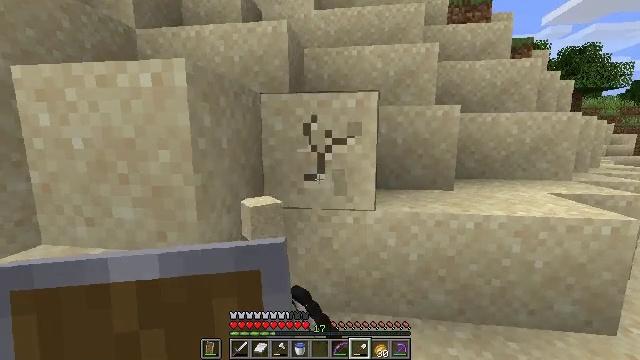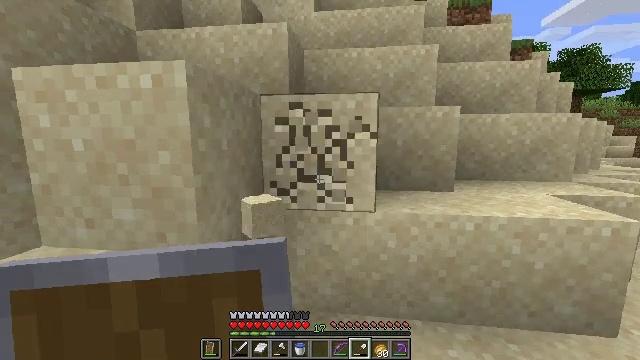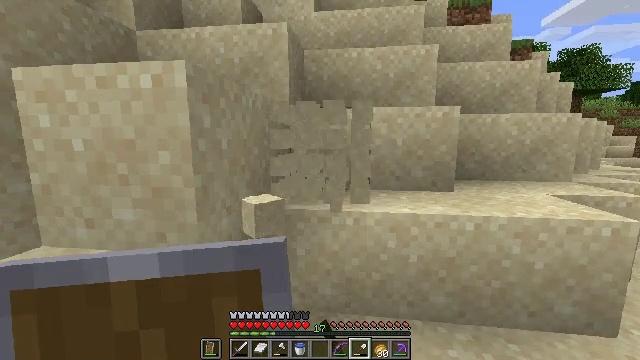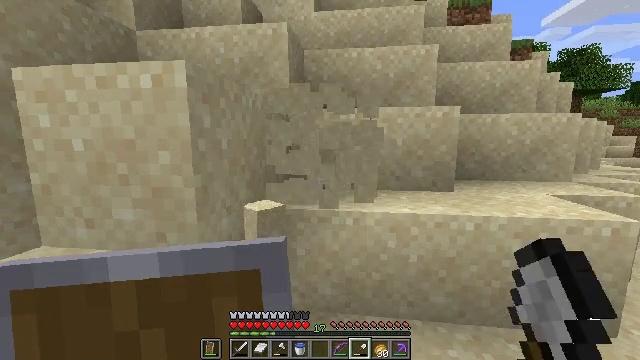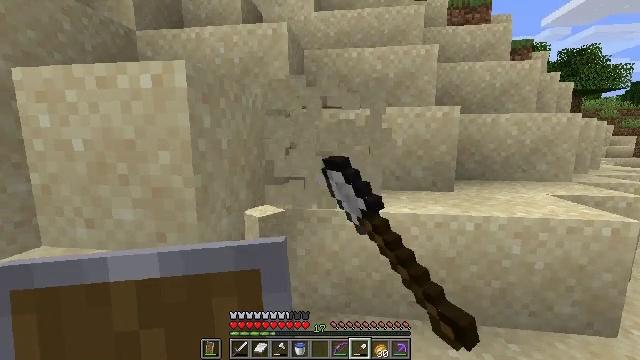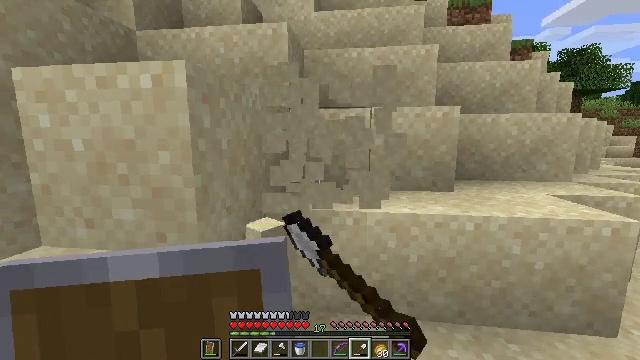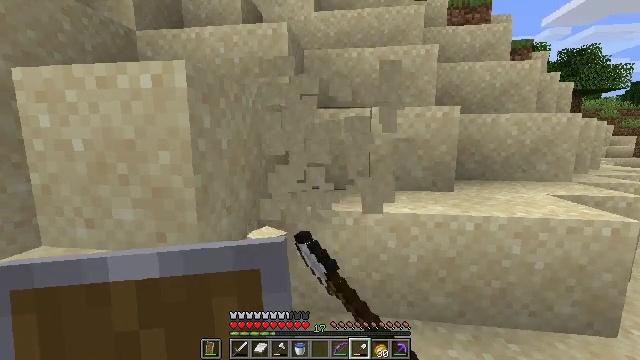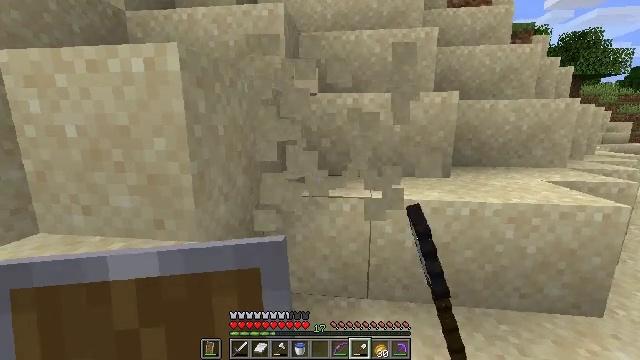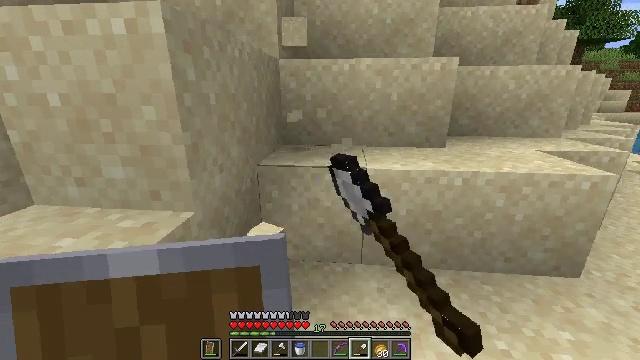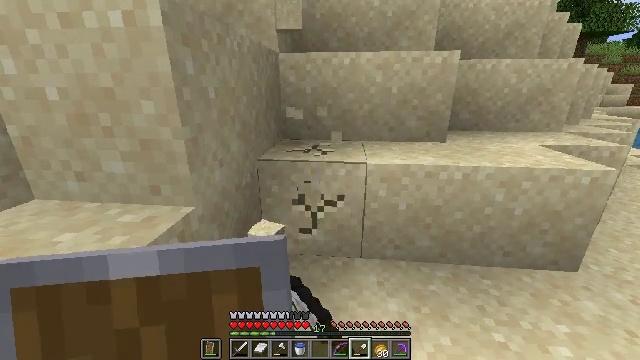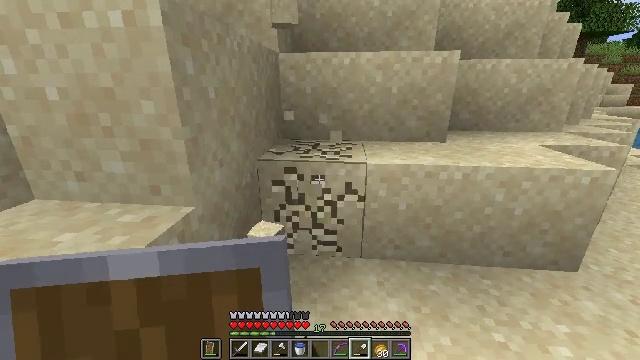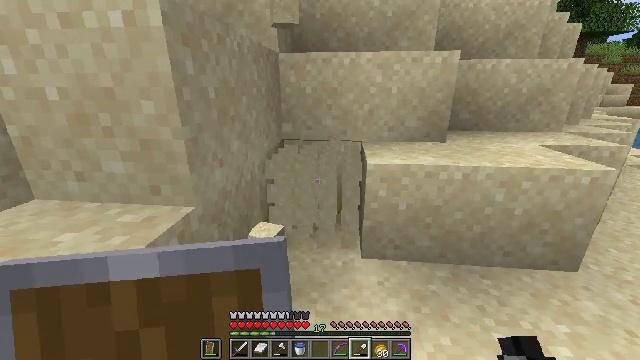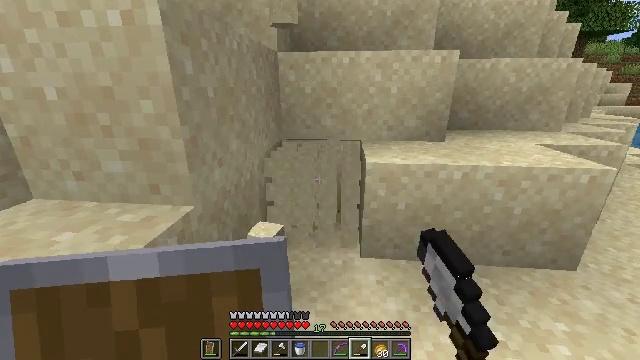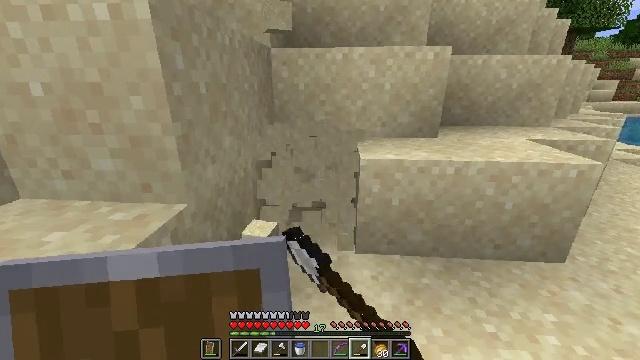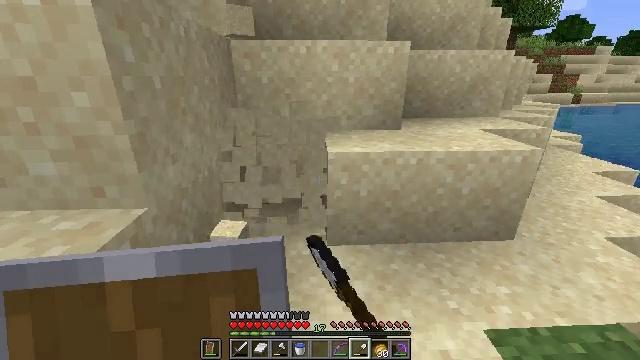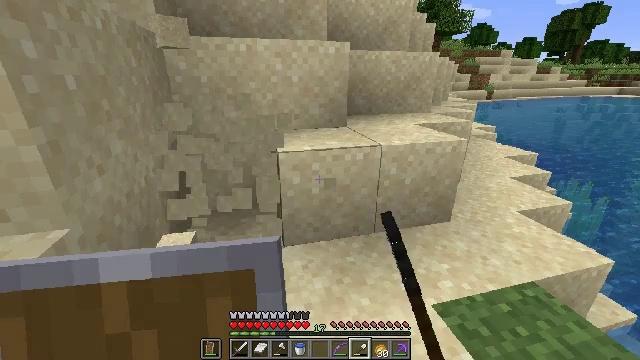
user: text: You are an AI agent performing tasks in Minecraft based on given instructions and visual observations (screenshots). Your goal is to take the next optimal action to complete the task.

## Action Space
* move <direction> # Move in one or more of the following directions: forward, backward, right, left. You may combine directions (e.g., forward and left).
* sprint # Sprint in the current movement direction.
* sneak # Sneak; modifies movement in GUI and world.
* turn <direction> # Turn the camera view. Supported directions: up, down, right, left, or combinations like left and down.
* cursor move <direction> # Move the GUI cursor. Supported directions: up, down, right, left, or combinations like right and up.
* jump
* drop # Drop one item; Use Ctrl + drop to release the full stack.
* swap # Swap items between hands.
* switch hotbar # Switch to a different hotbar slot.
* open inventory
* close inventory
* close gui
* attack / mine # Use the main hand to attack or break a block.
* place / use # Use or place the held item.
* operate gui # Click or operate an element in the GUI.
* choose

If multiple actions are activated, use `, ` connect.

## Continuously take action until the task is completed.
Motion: motion action
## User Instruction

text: Gather sand from the desert.
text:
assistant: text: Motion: attack / mine
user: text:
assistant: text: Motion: attack / mine
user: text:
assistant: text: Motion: attack / mine
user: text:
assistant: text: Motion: attack / mine
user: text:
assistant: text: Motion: attack / mine
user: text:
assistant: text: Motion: attack / mine
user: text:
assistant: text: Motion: turn down, attack / mine
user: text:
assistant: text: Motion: turn right and down, attack / mine
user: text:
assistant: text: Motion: turn down, attack / mine
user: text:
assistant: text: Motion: attack / mine
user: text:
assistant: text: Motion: attack / mine
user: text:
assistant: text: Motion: attack / mine
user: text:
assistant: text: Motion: turn right, attack / mine
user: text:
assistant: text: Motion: turn right and down, attack / mine
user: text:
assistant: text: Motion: turn right, attack / mine
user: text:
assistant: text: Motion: turn right, attack / mine
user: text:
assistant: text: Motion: attack / mine
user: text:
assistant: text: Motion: attack / mine
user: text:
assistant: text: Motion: attack / mine
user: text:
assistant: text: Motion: attack / mine
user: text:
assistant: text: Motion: attack / mine
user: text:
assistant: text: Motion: attack / mine
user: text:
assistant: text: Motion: turn right and up, attack / mine
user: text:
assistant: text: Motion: turn right, attack / mine
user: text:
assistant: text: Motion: turn right, attack / mine
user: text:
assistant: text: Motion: turn right, attack / mine
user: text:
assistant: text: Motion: attack / mine
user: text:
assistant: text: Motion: turn right, attack / mine
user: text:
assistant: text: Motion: attack / mine
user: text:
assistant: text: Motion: attack / mine